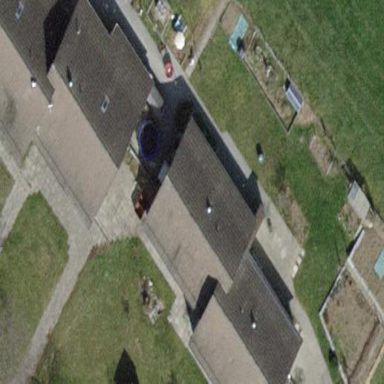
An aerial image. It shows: Terrace building.